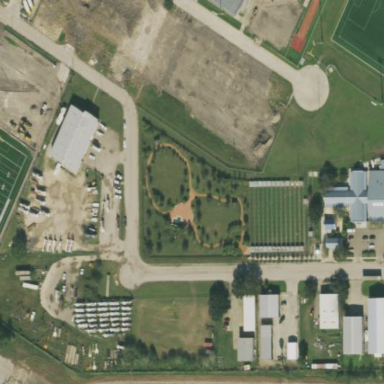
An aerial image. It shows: Dog park enclosed by fence.